Milling tool wear sample.
Tool blade image: 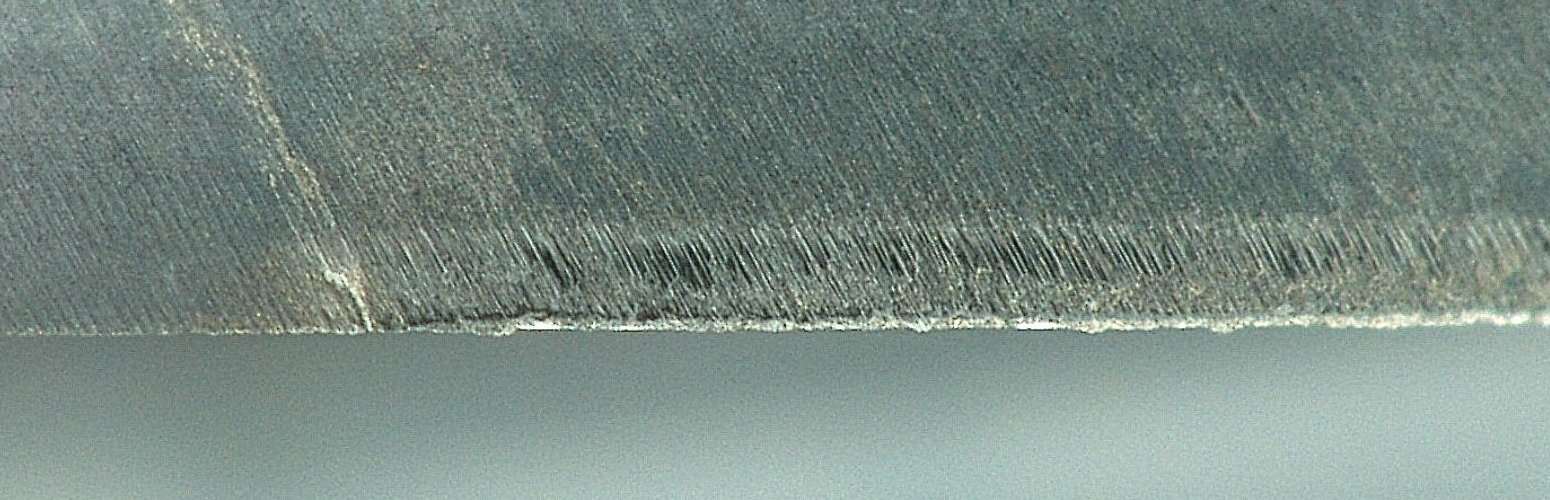
Chip image: 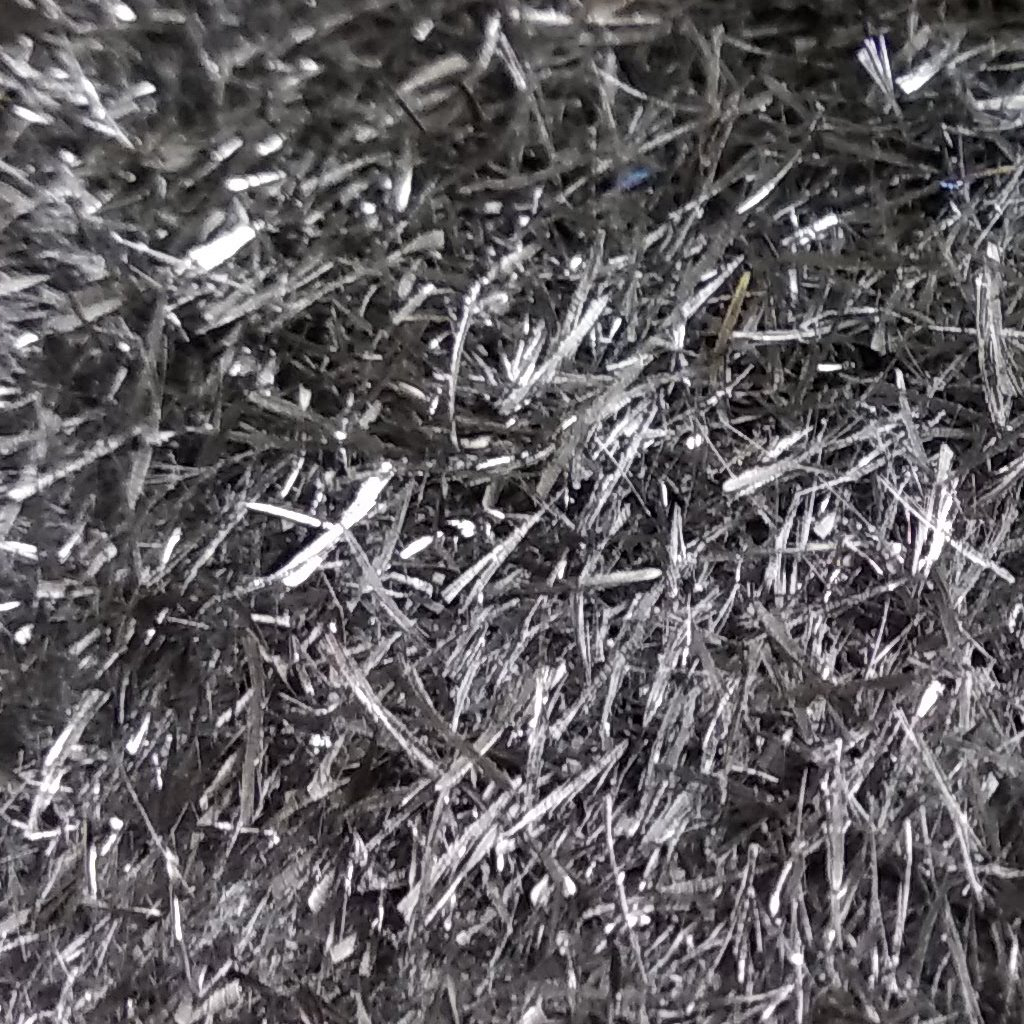
Workpiece image: 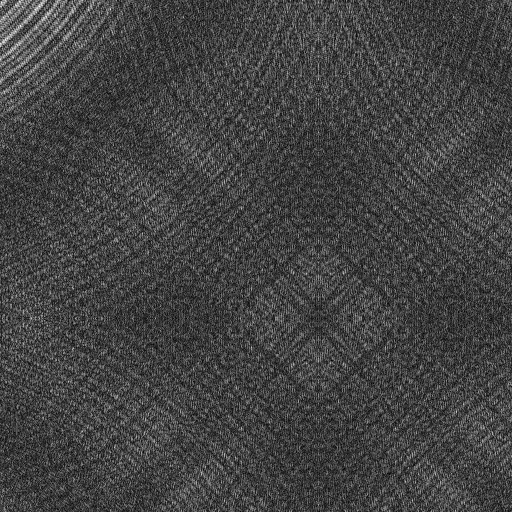
Tool wear state: sharp
Gaps: 5.12
Flank wear: 54.24
Overhang: 12.73
Force-signal Mel-spectrograms (X, Y, Z axes): 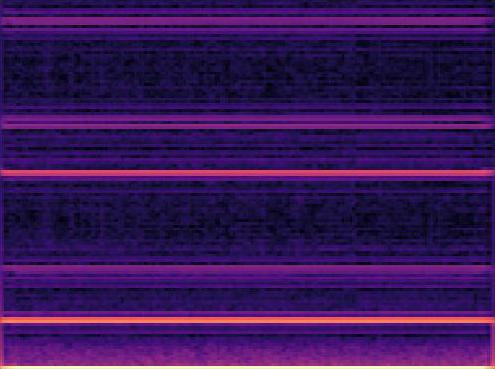 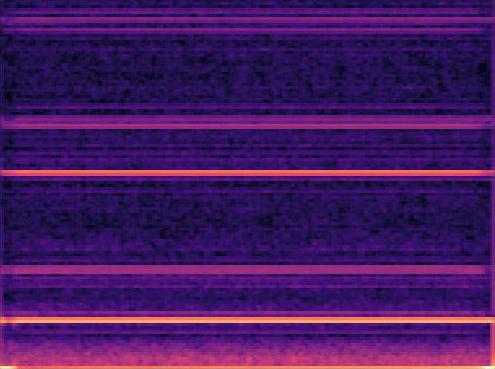 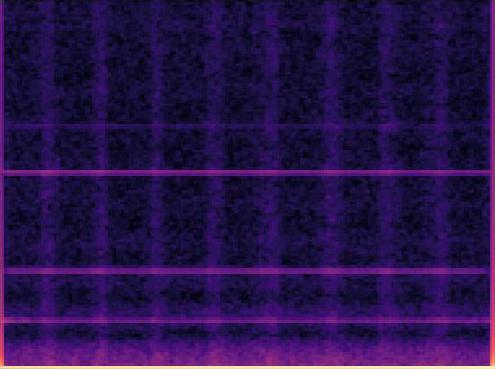
Force-signal scalograms (X, Y, Z axes): 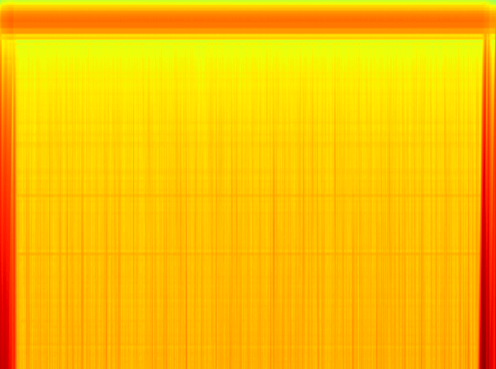 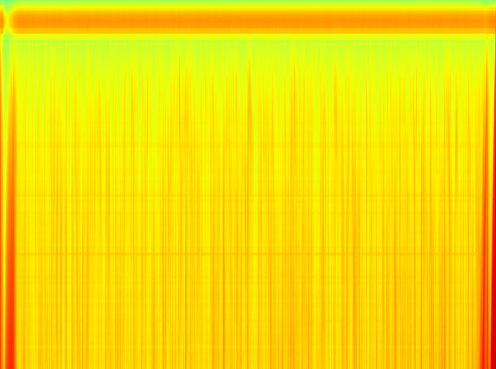 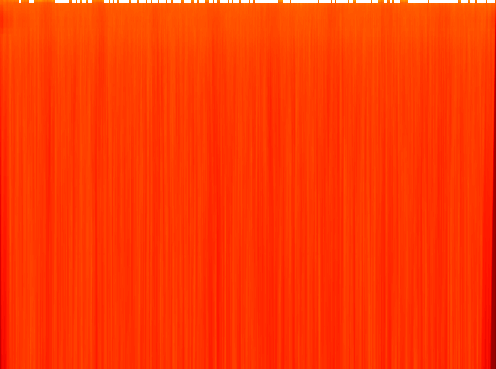
Force phase: initial_break_in_wear